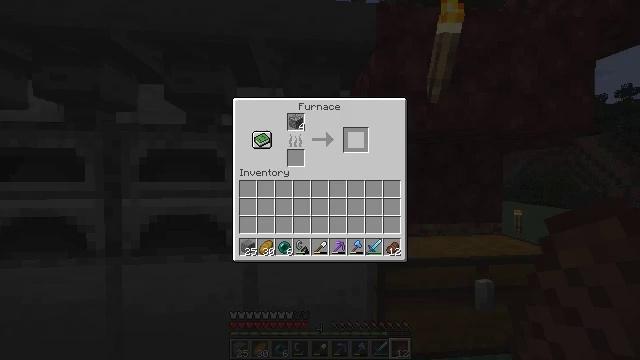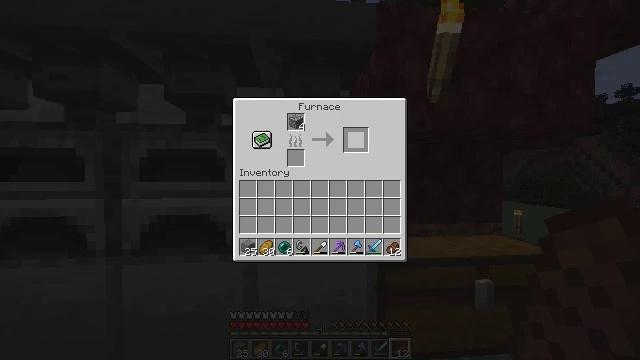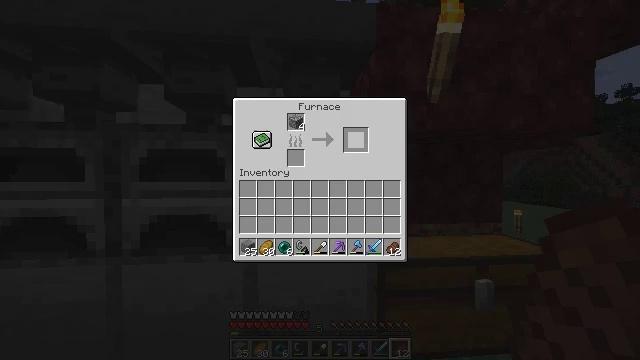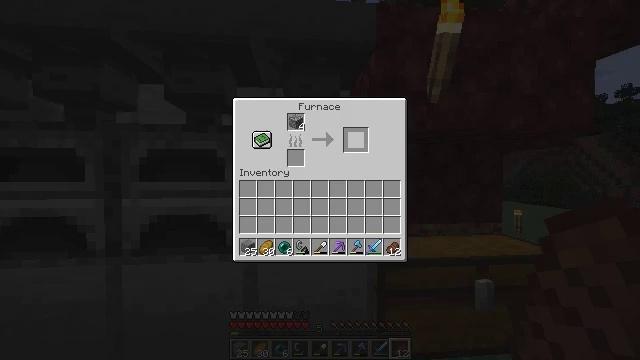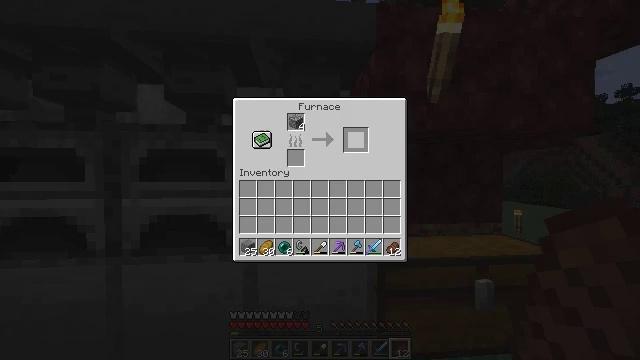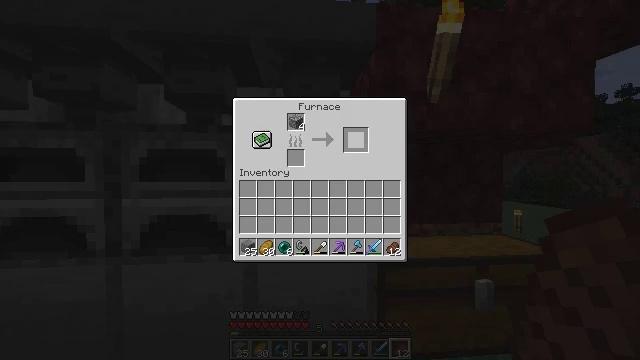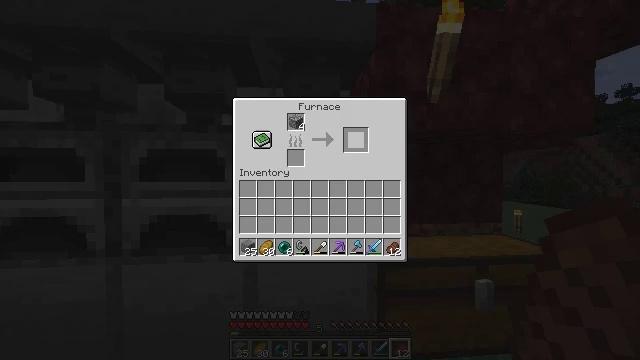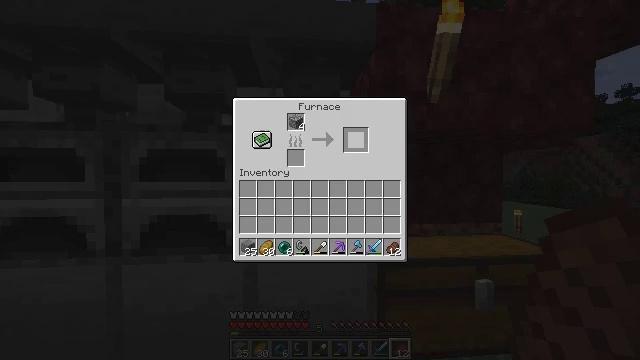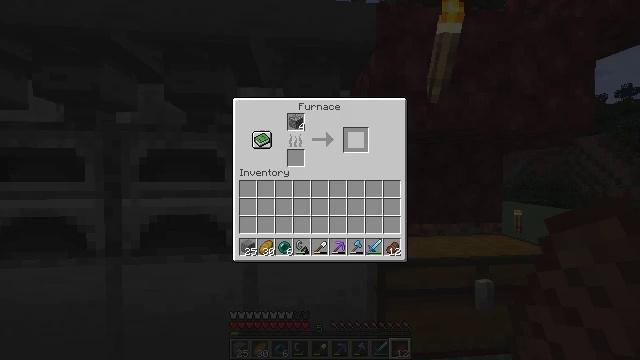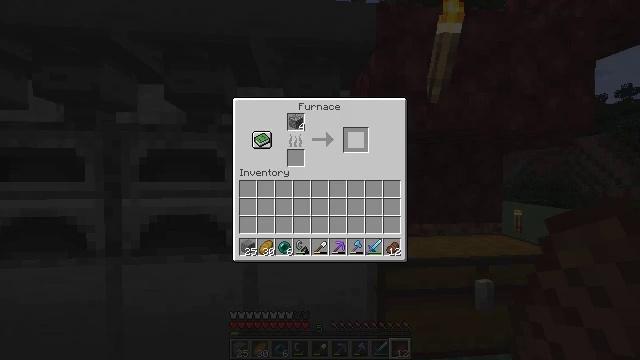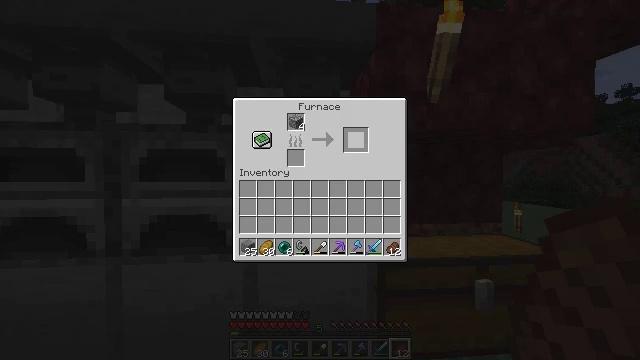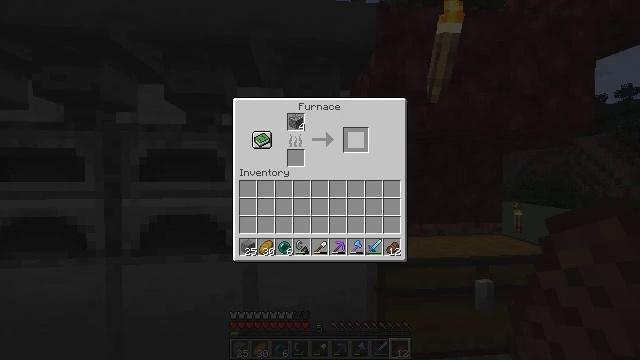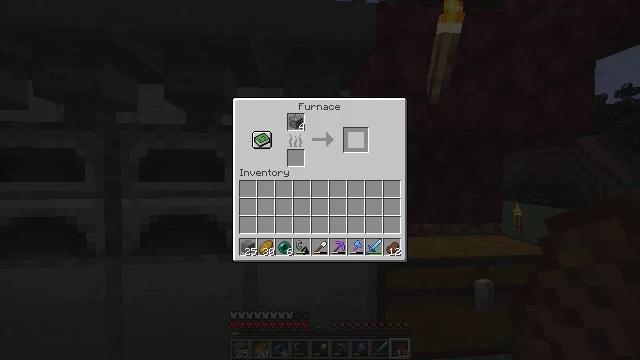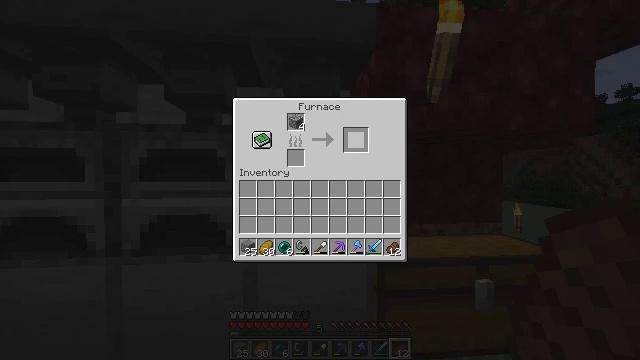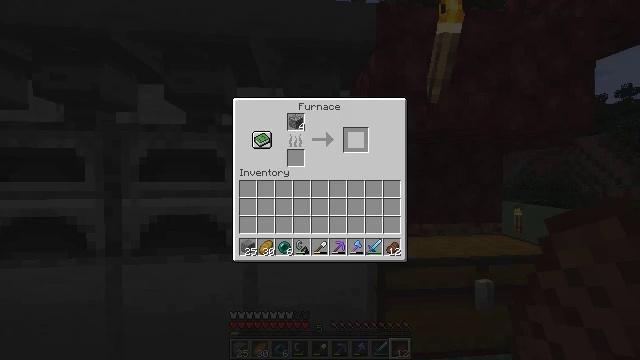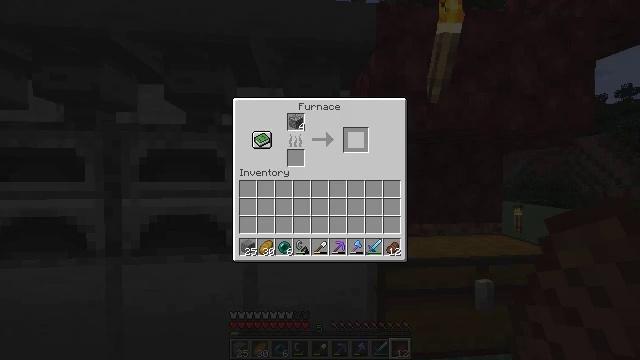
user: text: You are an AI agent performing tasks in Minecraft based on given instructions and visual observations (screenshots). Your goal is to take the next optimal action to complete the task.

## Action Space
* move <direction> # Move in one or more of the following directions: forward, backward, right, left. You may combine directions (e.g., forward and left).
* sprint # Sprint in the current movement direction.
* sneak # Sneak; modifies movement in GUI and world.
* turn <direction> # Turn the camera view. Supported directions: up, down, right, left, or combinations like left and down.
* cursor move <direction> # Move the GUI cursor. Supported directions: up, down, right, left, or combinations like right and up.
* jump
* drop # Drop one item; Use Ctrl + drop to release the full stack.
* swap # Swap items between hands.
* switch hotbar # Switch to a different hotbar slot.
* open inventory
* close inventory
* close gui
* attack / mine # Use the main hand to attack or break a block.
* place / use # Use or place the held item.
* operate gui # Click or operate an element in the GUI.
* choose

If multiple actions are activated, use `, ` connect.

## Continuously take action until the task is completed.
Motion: motion action
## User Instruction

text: Heat cobblestone in the furnace to get stone.
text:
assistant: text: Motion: sneak
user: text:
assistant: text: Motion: sneak
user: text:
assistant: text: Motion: sneak
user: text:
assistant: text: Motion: sneak
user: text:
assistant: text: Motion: sneak
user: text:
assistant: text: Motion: no_op
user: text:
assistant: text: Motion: no_op
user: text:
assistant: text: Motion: no_op
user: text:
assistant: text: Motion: no_op
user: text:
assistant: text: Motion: no_op
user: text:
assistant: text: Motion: no_op
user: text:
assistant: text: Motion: no_op
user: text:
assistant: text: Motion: no_op
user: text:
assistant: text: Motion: no_op
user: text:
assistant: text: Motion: no_op
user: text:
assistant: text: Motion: no_op
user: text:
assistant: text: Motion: no_op
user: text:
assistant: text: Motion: no_op
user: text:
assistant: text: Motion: no_op
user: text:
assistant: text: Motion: no_op
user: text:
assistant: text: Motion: no_op
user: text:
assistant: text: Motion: turn left
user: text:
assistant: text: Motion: turn left and down
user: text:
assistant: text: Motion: turn left and down
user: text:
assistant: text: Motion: turn left
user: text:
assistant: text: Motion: turn left and down
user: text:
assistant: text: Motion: no_op
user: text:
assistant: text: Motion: no_op
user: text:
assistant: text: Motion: no_op
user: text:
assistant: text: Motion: no_op